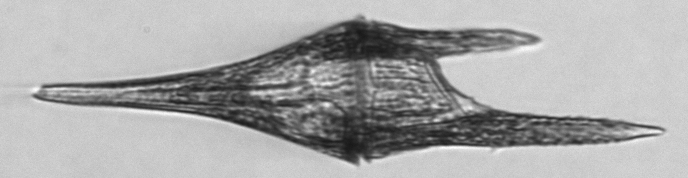
Label: Tripos_furca